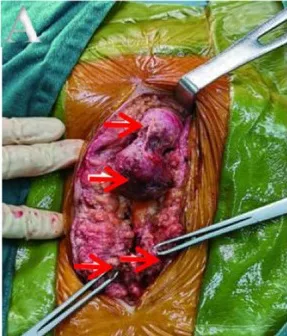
(A,B) Lesions seen interoperation. (A) Obvious lesions in fat layer and fascia.
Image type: medical_photograph (other_medical_photograph)